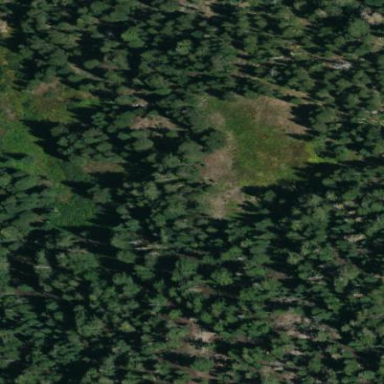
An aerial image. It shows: Wet meadow with wood vegetation.